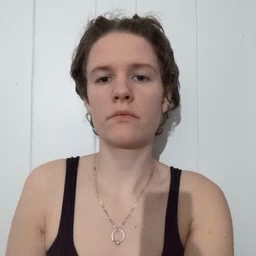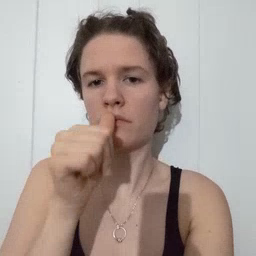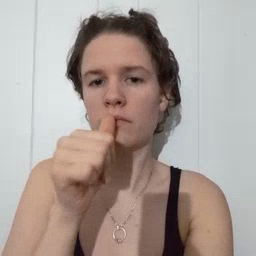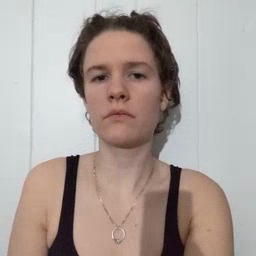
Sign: nuts